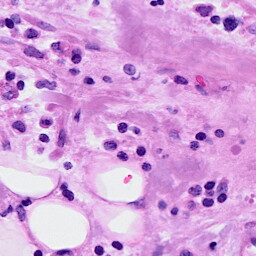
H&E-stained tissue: Breast